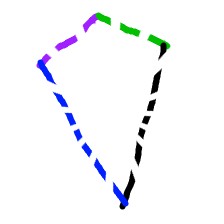
Shape: kite